Question:
Where both Professional and Patient inherit from the table user.
The user id id a PK.
Professional.id and Patient.id are primary keys of their tables.
They're also FK that reference user.id.
The question here is why when I do select * from Professional I don't get the inerited column from the table User?.
I know I can join them but I thought the concept of inheritance was supposed to share the fiels from the table User in this case to the tables Professional and Patient.
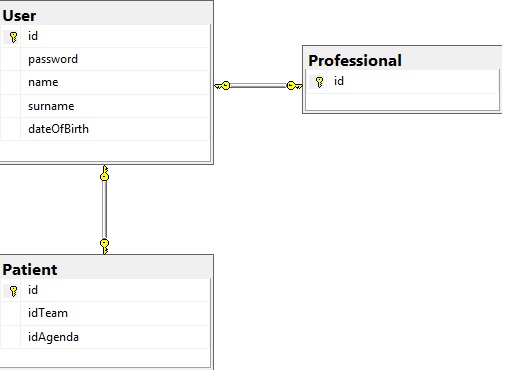
Answer: To answer your question - SQL Server is not an OODBMS. Though you logically have defined a type of inheritance, the engine does not provide any direct support for including the inherited attributes in the child "class". The query "select * from table" will only include columns from the specified table. the developer must write your queries to select the tables and columns your statement needs.